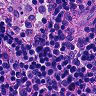
Metastatic tissue present: no